高二 · 解析几何
设 $x, y$ 满足约束条件 $\left\{\begin{array}{l}2 x-y+6 \geq 0 \\ x-2 y \leq 0 \\ y-2 \leq 0\end{array}\right.$, 则 $|x-y|$ 的取值范围为 ( )
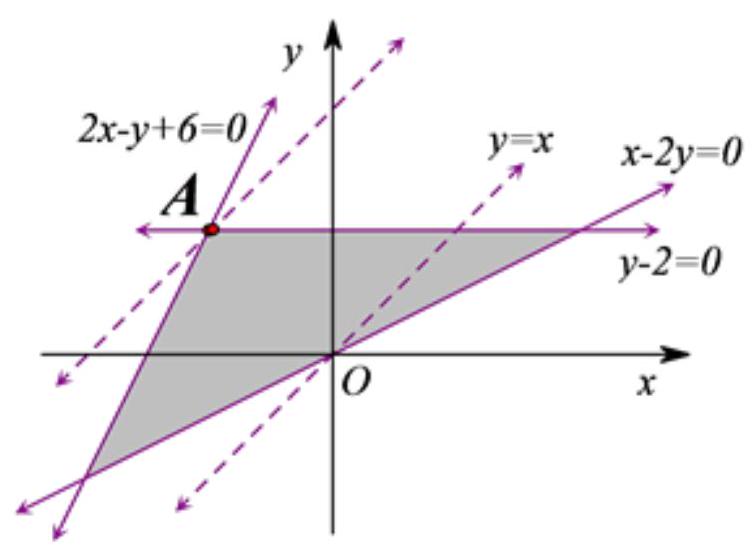
A. $[0,4]$
B. $[2,4]$
C. $[0,2]$
D. $[2,6]$
答案: A
解析:

由题意, 可作出约束条件的可行域, 如图所示, 在可行域内, 当 $x=y$ 时, $|x-y|=0$ 取得最小值;不妨设 $|x-y|$ 的最大值为 $z$, 则有 $x-y=z$ 或 $x-y=-z$, 即 $y=x-z$ 或 $y=x+z$, 结合图形, 当直线 $y=x+z$ 过点 $A(-2,2)$ 时, $z$ 取得最大值为 4 , 所以 $|x-y|$ 的取值范围为 $[0,4]$. 故正确答案为 $\mathrm{A}$.